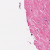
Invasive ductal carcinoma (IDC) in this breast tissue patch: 0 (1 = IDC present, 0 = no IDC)